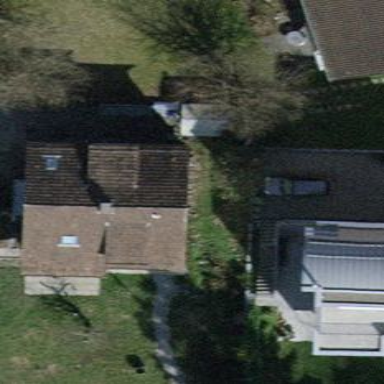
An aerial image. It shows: Detached building with gabled roof.